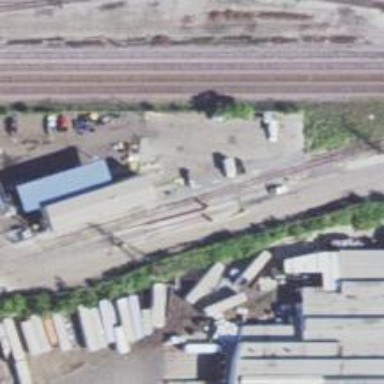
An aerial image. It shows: Abandoned railway siding.